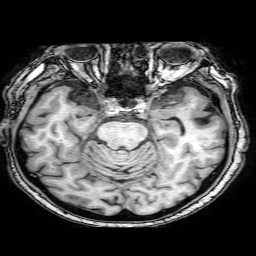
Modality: T1w
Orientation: coronal
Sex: male
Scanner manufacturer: philips
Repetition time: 0.008168 s
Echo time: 0.00374 s